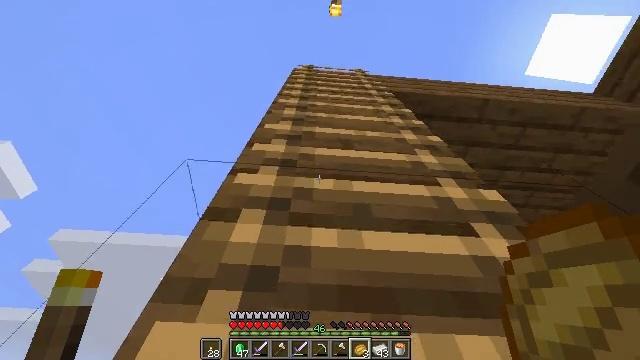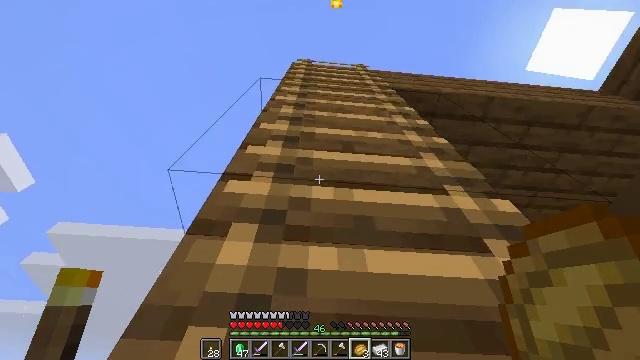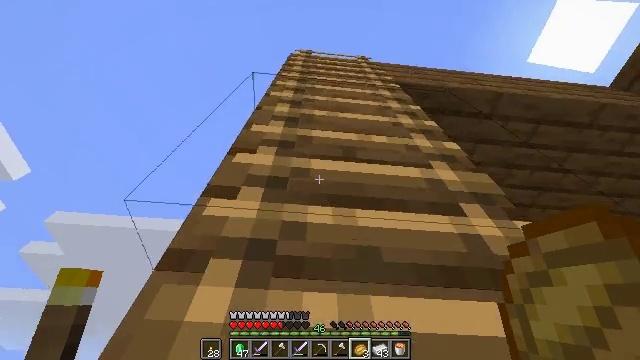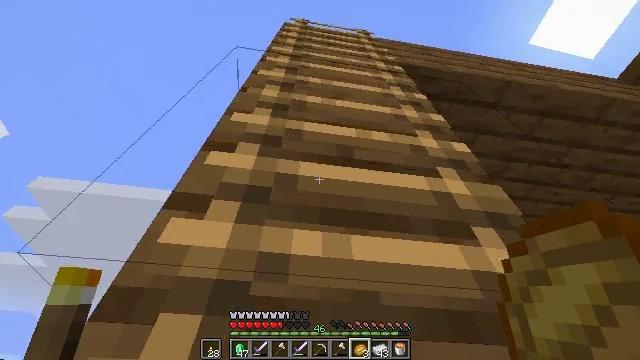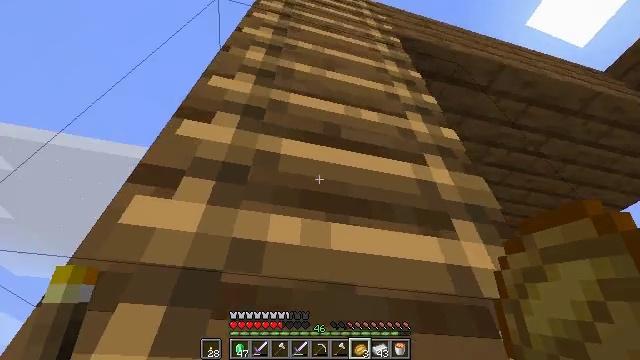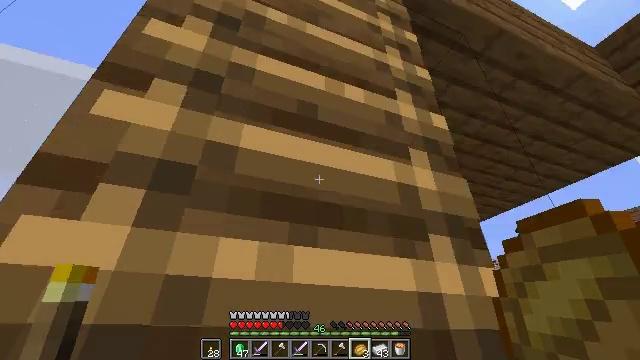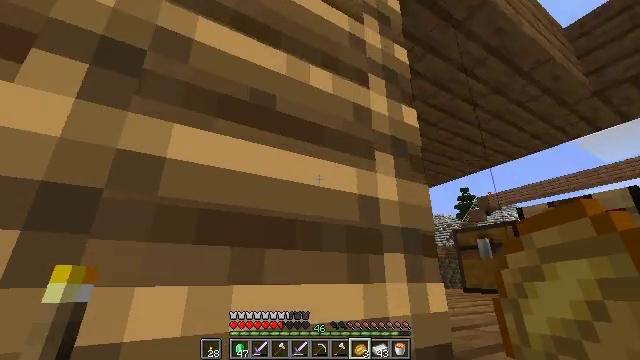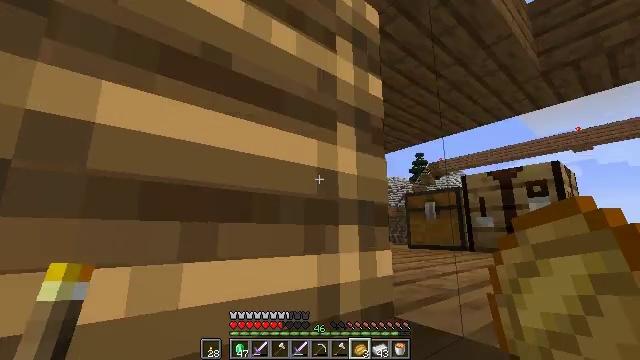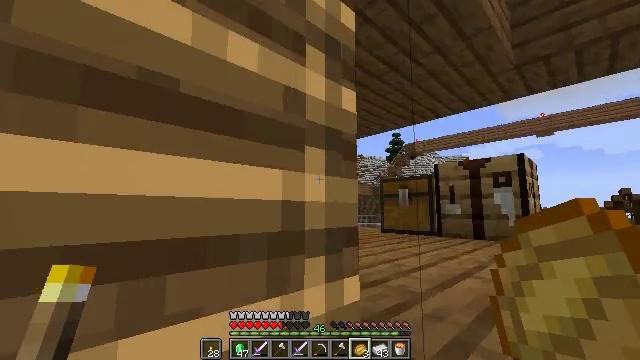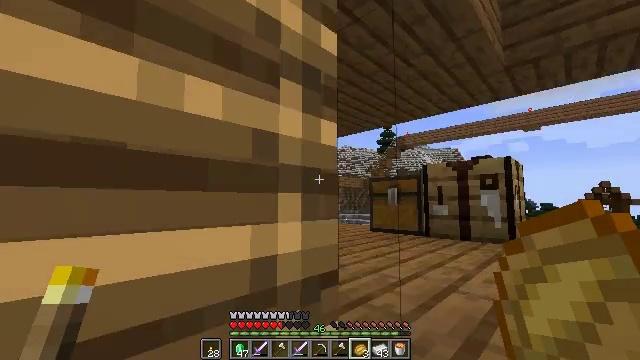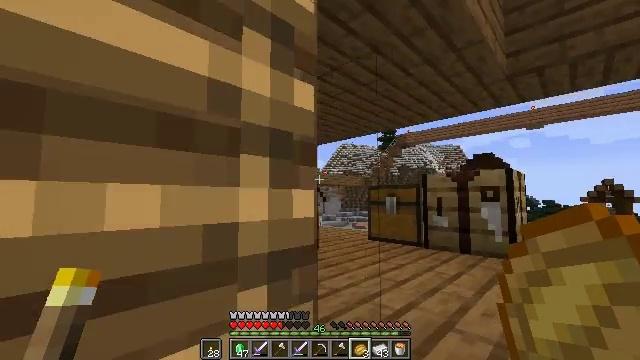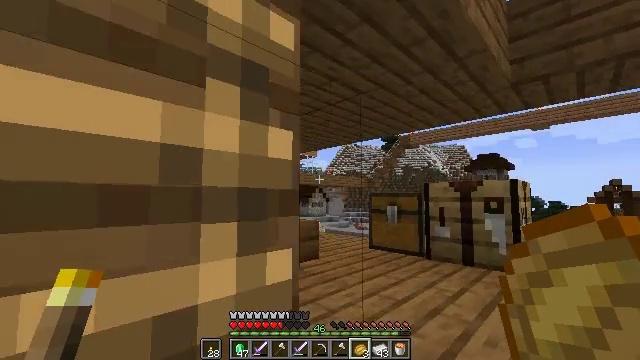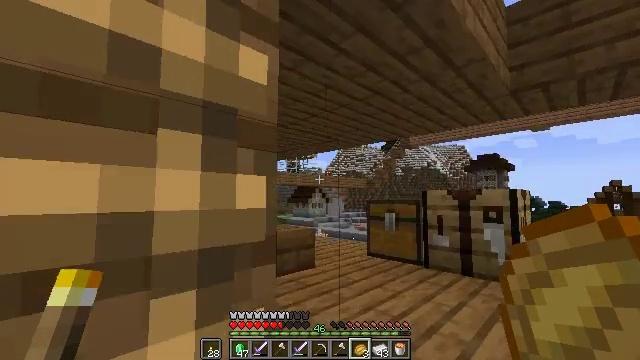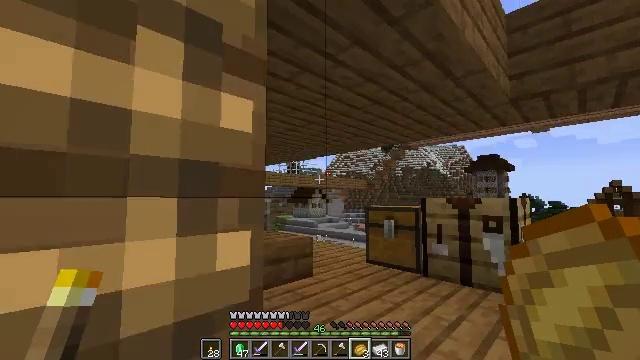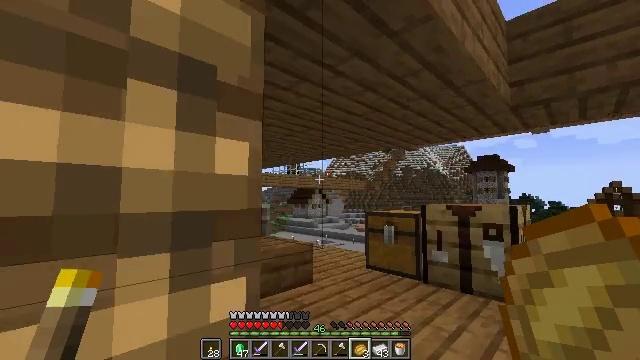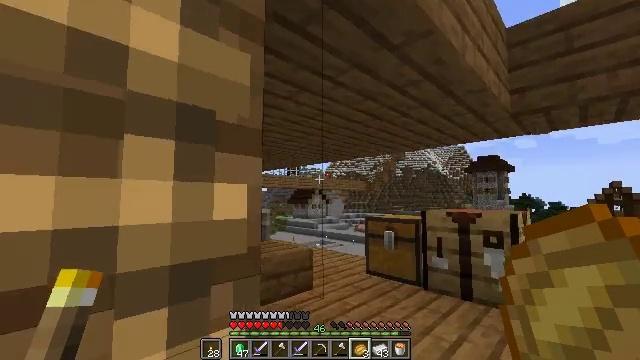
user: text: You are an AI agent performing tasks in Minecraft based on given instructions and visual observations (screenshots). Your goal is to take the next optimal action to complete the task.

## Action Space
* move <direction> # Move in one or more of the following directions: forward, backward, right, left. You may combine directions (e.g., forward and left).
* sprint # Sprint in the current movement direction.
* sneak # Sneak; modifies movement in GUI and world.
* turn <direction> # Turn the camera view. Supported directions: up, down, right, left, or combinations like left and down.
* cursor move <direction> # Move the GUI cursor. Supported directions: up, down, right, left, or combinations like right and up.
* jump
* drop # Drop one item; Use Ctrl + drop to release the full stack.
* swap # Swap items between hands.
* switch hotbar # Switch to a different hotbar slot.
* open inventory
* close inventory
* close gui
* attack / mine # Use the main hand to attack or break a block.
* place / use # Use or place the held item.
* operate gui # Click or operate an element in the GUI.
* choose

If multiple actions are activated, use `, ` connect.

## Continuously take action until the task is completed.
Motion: motion action
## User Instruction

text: Make a chainmail chestplate using the appropriate recipe.
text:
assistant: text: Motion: move forward, turn down, jump
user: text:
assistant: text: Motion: move forward, turn down, jump
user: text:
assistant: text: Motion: move forward, sprint, turn right and down, jump
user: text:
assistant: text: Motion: move forward, sprint, turn right and down, jump
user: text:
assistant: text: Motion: move forward, sprint, turn right and down, jump
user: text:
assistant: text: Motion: move forward, sprint, turn right and down, jump
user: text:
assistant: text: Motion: move forward, turn right and down, jump
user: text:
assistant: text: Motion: move forward, turn right and down, jump
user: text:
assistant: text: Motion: move forward, turn right and down, jump
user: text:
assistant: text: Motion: move forward, sprint, jump
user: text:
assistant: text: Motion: move forward, sprint, jump
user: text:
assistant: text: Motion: move forward, sprint, jump
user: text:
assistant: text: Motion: move forward, sprint, jump
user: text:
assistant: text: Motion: move forward, jump
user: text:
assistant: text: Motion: move forward, jump
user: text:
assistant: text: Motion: move forward, sprint, jump
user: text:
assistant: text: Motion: move forward, sprint, jump
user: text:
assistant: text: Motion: move forward, sprint, jump
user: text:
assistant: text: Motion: move forward, sprint, turn down, jump
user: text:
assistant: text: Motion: move forward, sprint, turn down, jump
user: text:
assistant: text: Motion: move forward, turn left and down, jump
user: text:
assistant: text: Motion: move forward, turn left and down, jump
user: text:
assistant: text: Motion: move forward, turn left and down, jump
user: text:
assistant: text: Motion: move forward, turn left and down
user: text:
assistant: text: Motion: move forward, turn down
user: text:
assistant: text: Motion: move forward, sprint, turn down
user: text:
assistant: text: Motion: move forward, sprint
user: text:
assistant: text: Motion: move forward, sprint, turn left
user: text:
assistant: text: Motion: move forward, sprint, turn left
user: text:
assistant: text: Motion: move forward, sprint, turn left